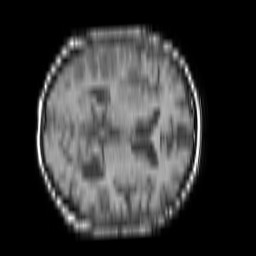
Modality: T1w
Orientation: axial
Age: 81
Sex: male
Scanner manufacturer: philips
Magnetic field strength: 1.5 T
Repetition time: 0.1896 s
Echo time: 0.001857 s